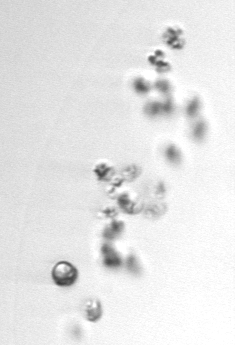
Label: Phaeocystis